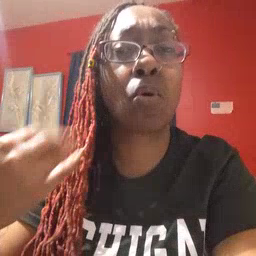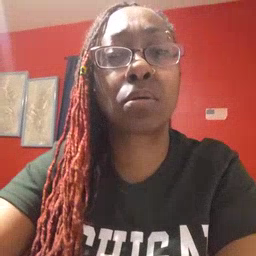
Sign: before